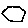
Label: hexagon